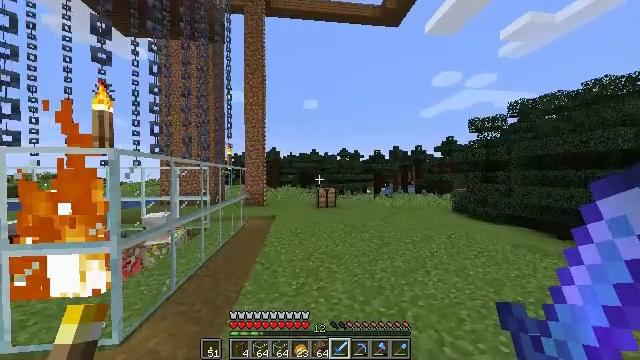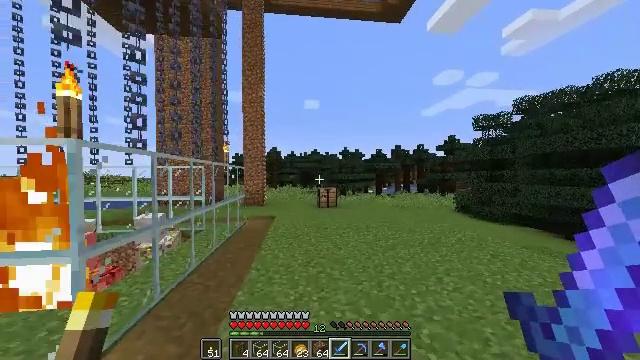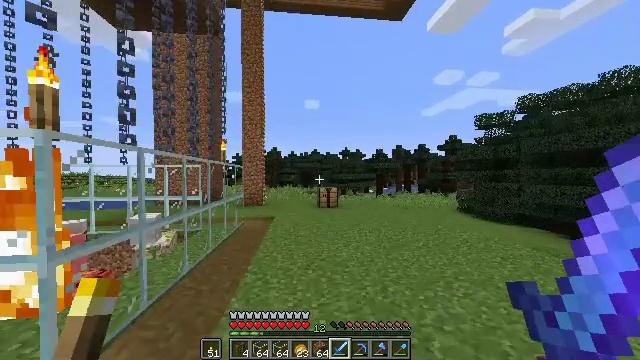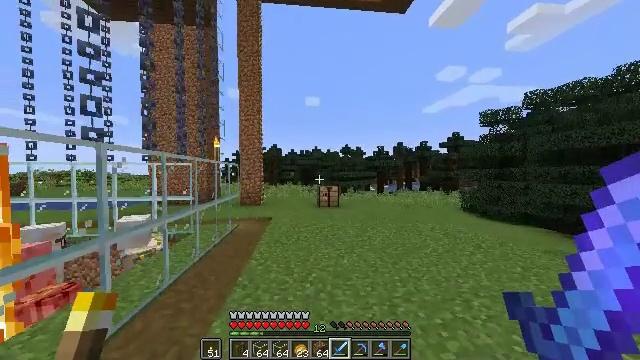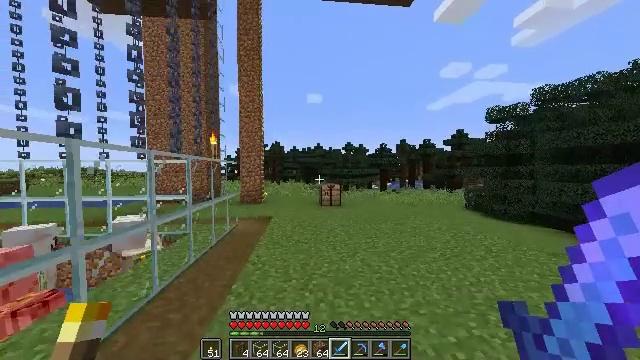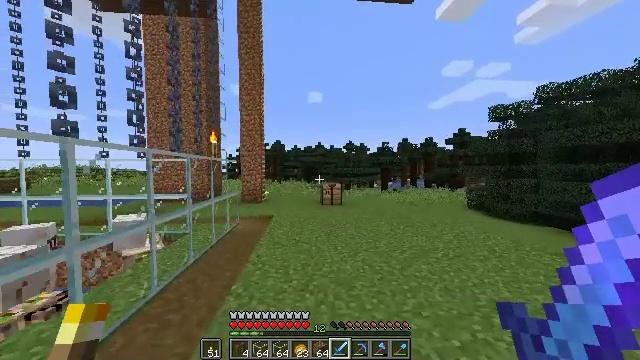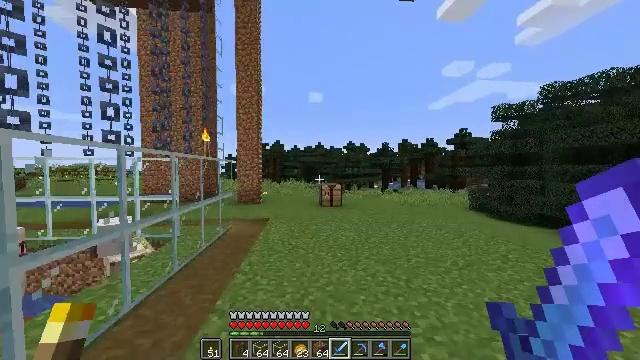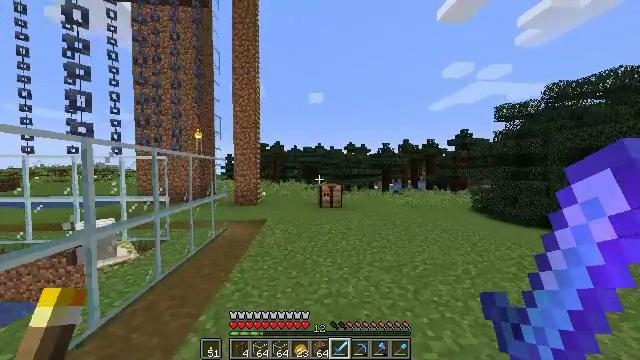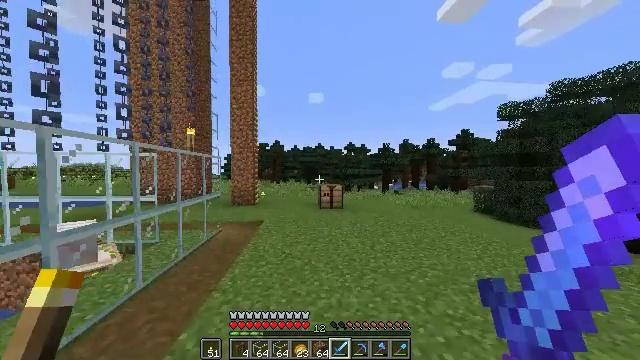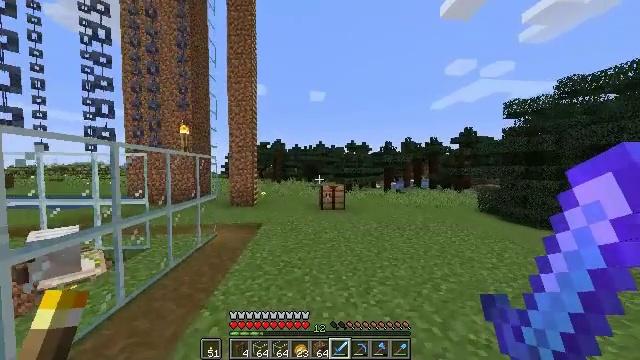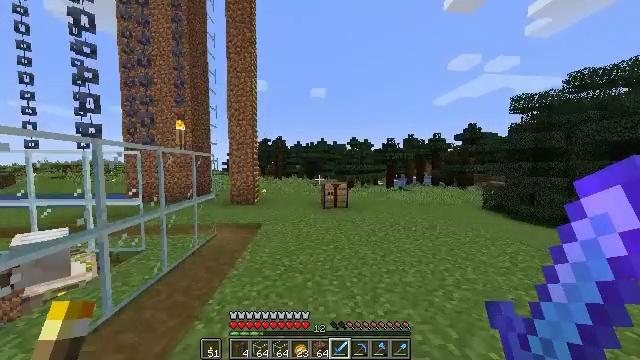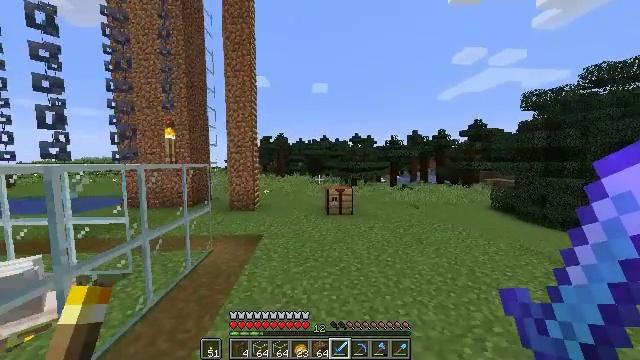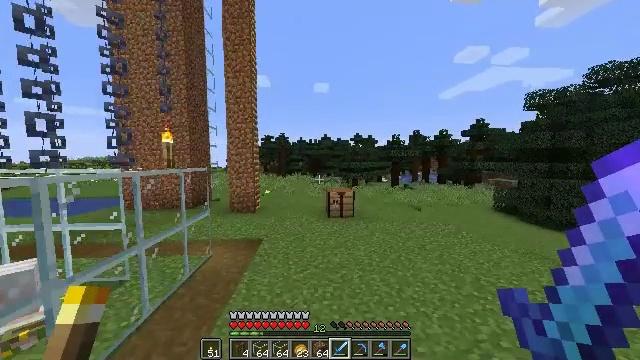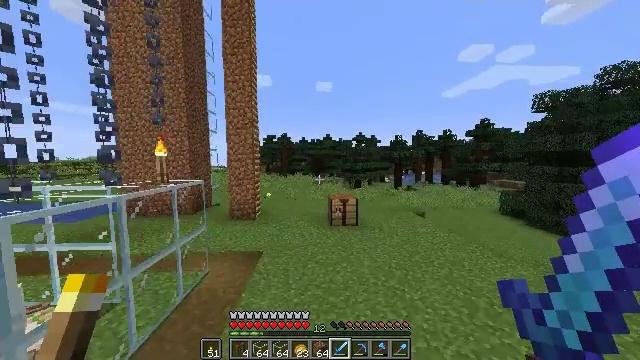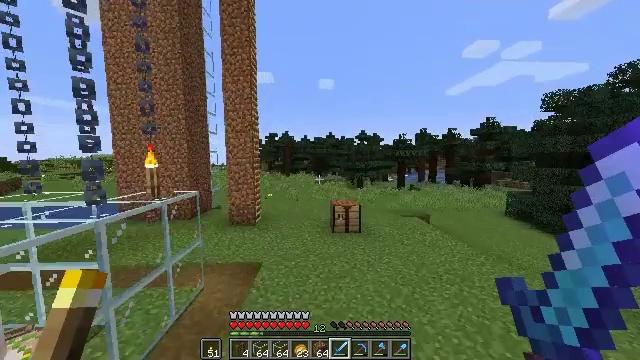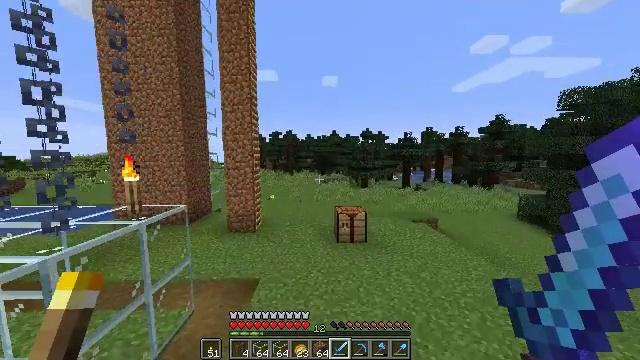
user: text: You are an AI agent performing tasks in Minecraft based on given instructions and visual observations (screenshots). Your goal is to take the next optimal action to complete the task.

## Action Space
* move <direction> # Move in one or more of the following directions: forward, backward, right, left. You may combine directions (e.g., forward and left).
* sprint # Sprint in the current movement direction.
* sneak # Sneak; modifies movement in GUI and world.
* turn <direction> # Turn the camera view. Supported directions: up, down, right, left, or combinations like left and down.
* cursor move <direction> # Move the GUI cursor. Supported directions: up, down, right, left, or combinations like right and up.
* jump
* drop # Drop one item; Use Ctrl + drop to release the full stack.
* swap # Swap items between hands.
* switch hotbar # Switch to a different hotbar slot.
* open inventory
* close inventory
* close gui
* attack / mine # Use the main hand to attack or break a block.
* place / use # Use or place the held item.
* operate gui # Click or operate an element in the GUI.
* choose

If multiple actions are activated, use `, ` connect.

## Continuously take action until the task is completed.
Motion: motion action
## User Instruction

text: Attack the torch to pick it up.
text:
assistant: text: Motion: move forward
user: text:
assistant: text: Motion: move forward
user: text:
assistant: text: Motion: move forward, sprint
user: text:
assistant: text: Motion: move forward, sprint
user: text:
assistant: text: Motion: move forward, sprint
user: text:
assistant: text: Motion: move forward, sprint
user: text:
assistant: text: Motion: move forward
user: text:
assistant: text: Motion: move forward
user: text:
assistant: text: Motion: move forward
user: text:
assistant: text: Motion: move forward
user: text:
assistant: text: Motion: move forward, turn down, jump
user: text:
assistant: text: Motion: move forward, jump
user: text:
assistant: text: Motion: move forward, jump
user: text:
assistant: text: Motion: move forward, jump
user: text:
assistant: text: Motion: move forward, turn left, jump
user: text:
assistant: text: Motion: move forward, turn left, jump
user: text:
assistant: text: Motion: move forward, turn left and down, jump
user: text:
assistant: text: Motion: move forward, turn left, jump
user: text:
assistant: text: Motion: move forward, turn left, jump
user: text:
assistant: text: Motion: move forward, jump
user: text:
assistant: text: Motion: move forward, sprint, jump
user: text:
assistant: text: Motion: move forward, sprint, jump
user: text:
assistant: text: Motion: move forward, sprint, jump
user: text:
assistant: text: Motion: move forward, sprint, jump
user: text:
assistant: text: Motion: move forward, jump
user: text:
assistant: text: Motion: move forward, jump
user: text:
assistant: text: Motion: move forward, jump
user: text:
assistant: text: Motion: move forward, jump
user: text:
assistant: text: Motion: move forward, turn left, jump
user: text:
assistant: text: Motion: move forward, turn left